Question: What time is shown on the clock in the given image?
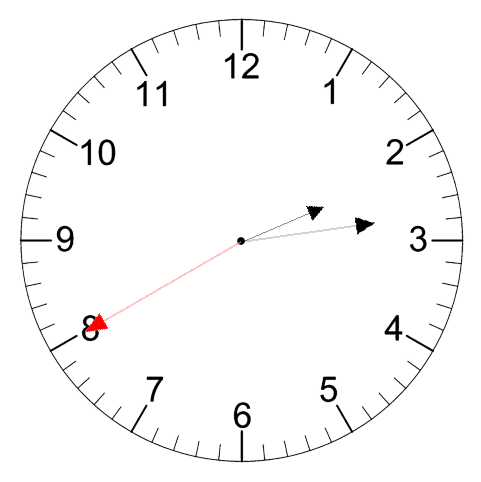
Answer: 02:13:40